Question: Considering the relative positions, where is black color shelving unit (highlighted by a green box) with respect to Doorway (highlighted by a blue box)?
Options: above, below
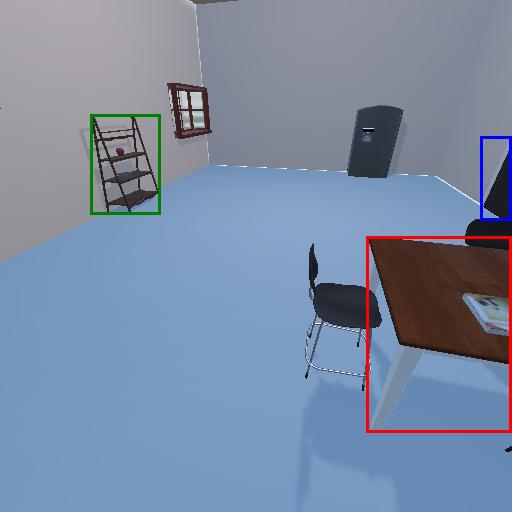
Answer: above